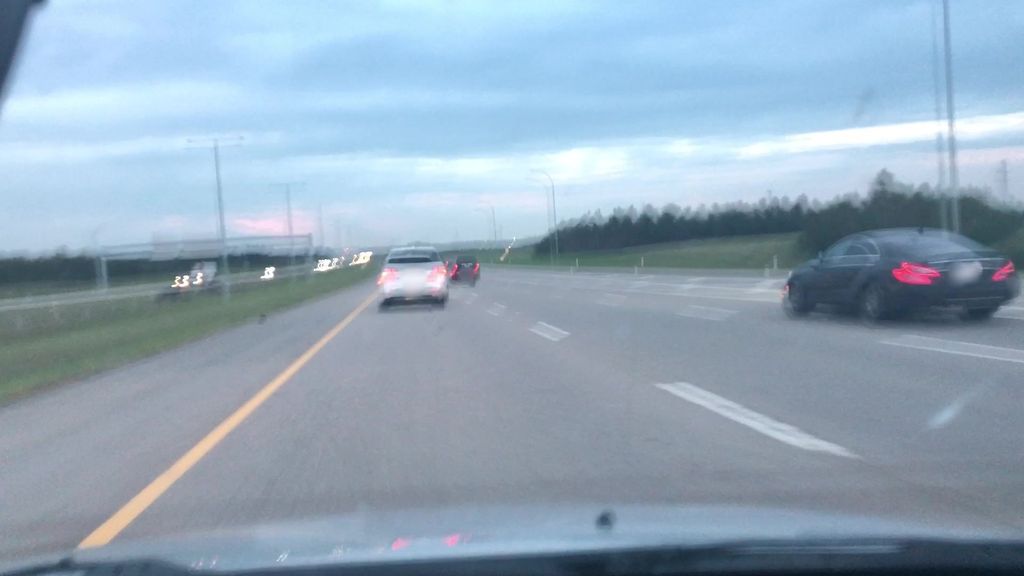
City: edmonton